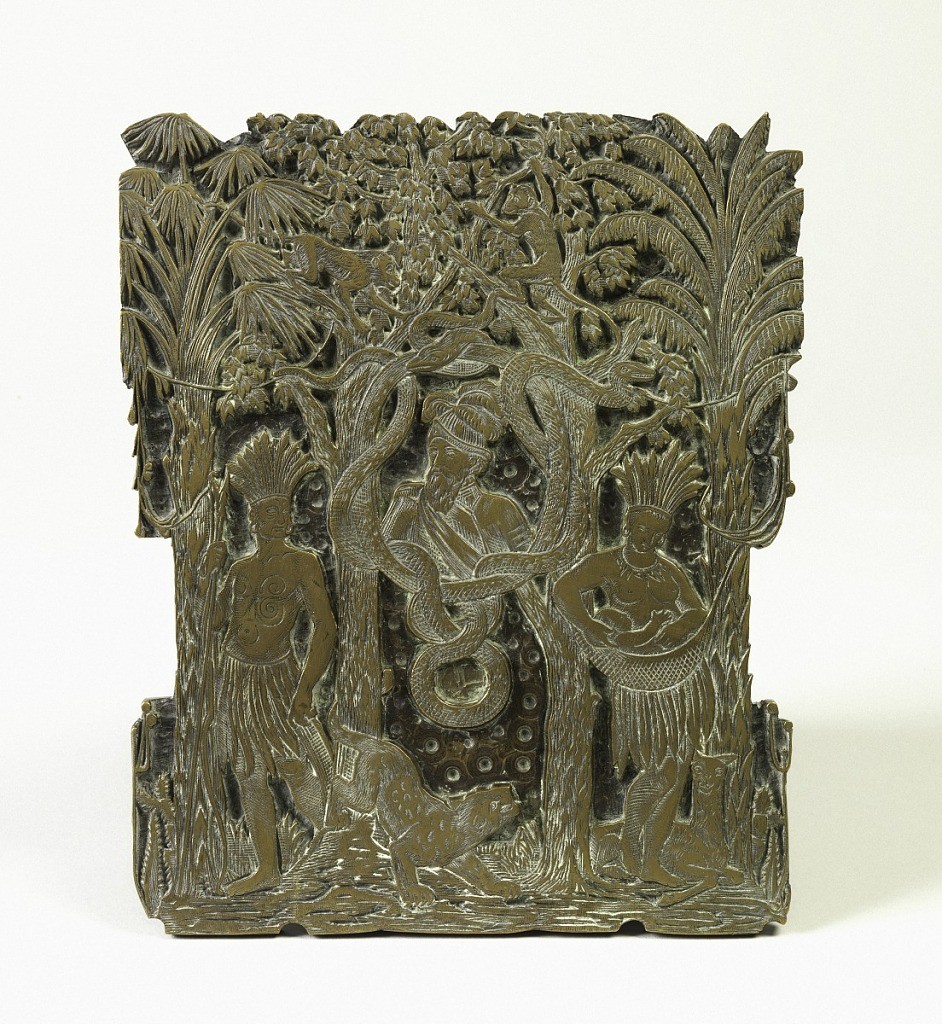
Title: America
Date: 17th century
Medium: Brass
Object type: Plaque
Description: Bust portrait of Vasco Nuñez de Balboa (1475-1517), framed by intertwining snakes and flanked by American Indian man and woman with child, a llama, puma, and monkeys among trees. Probably used for printing of a title page.